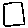
Label: square